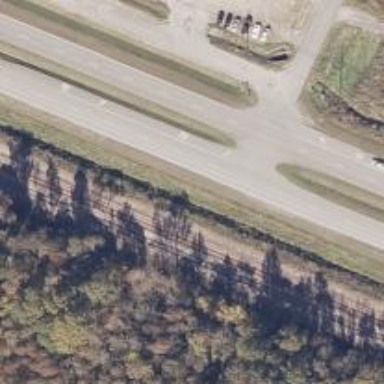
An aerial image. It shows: Primary highway with asphalt surface. It is dual carriageway.